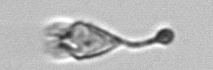
Label: Paratontonia_gracillima